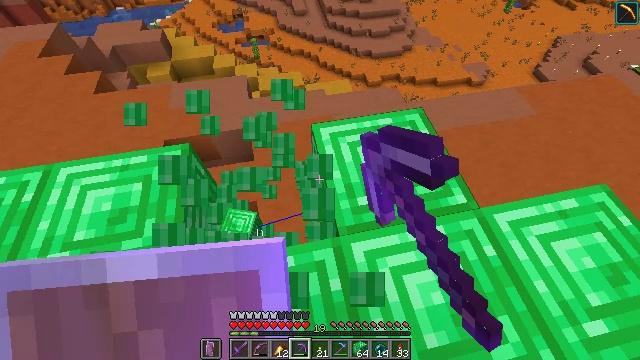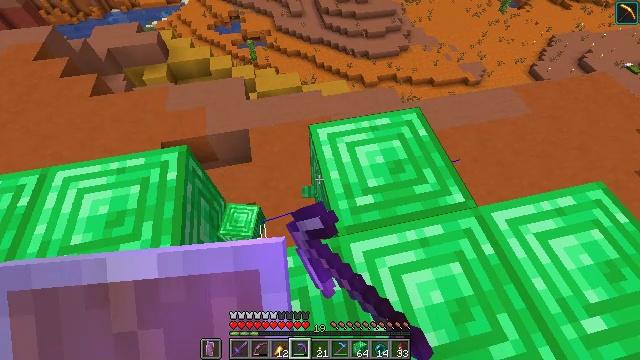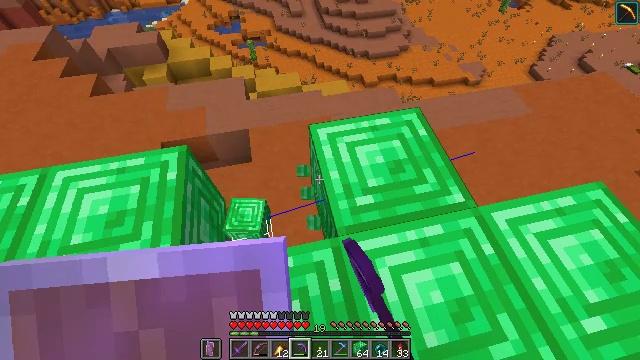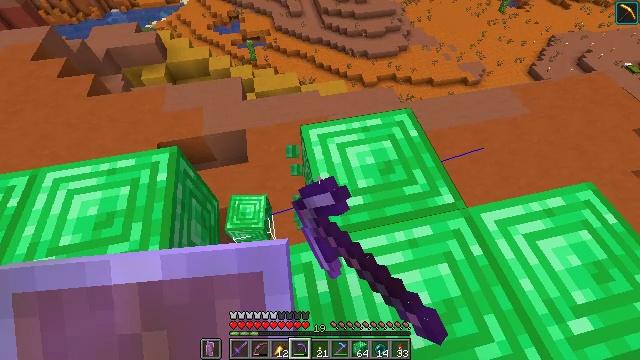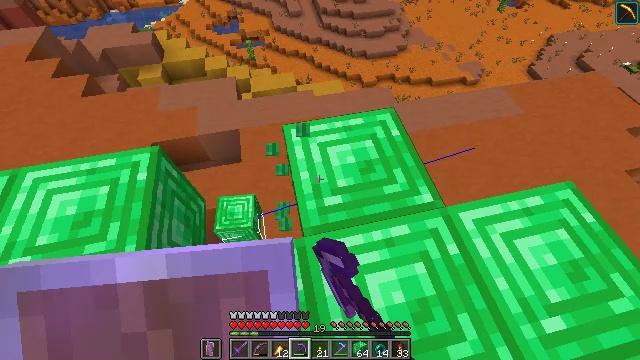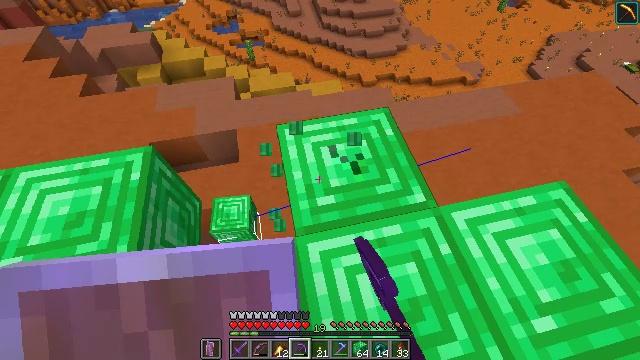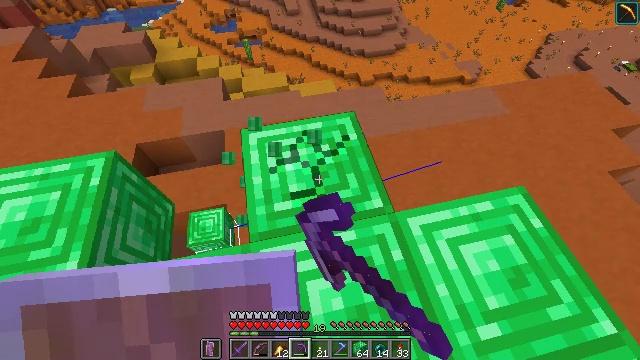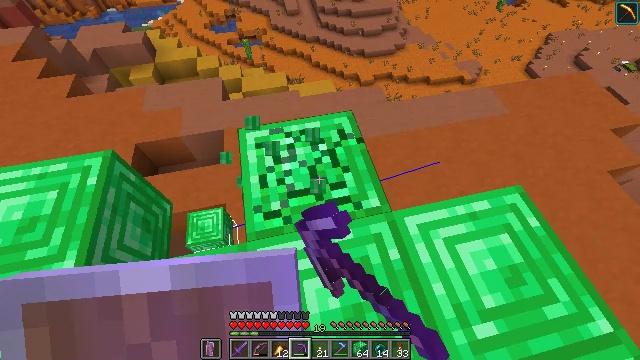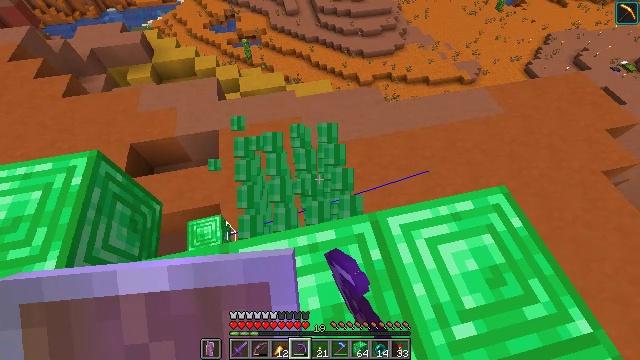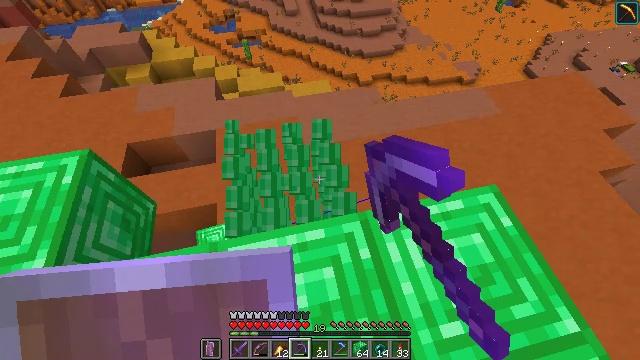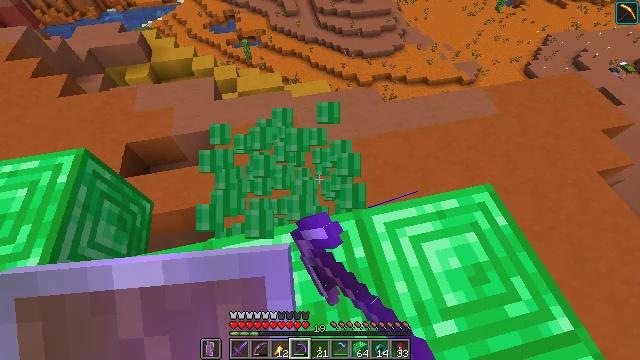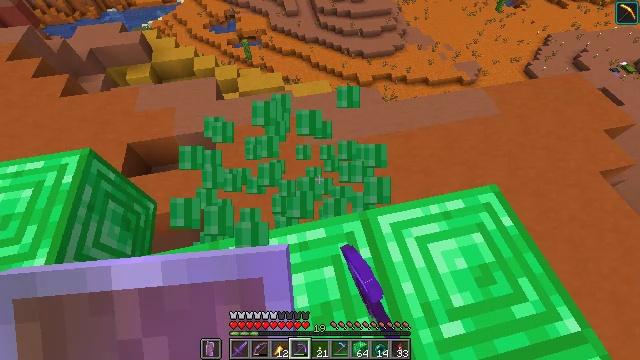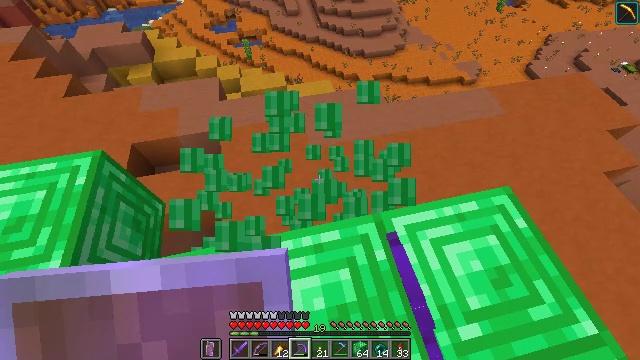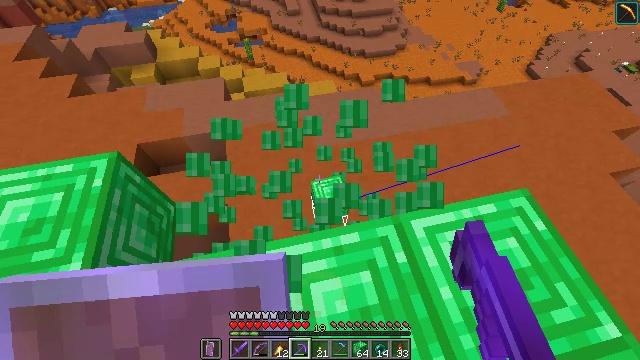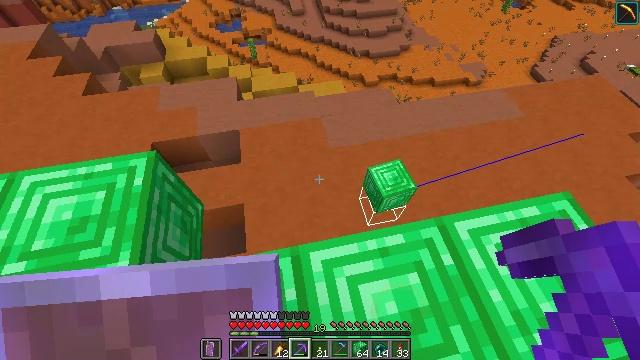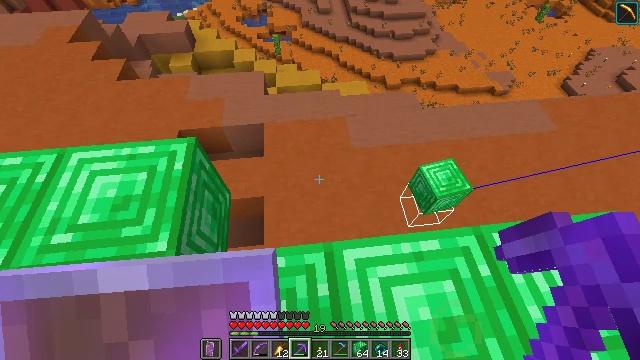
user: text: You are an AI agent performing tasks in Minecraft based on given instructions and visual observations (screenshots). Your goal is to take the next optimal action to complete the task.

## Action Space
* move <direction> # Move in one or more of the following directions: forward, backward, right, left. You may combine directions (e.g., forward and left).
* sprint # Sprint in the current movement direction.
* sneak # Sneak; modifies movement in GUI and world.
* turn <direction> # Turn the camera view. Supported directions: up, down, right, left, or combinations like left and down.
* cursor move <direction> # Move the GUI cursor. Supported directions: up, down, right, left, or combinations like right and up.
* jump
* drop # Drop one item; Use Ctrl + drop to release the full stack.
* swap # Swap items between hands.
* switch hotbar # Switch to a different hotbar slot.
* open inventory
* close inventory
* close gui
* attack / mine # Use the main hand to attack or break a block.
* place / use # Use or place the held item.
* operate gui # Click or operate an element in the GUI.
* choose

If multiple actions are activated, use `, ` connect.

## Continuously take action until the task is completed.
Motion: motion action
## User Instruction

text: Gather the emerald block from a structure.
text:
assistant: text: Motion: attack / mine
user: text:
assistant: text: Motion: attack / mine
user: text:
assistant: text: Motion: move right, attack / mine
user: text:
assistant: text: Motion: move right, attack / mine
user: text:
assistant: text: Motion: move right, attack / mine
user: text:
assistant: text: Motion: move right, attack / mine
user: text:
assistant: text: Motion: attack / mine
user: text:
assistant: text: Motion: attack / mine
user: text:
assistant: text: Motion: attack / mine
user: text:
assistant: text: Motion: attack / mine
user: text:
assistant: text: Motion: move left, attack / mine
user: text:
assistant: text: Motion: move left, attack / mine
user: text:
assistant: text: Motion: move left, attack / mine
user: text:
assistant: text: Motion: move left, attack / mine
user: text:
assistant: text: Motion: move left, turn left, attack / mine
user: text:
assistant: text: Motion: move left, turn left, attack / mine
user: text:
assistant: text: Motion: move left, turn left, attack / mine
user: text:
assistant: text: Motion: move left, attack / mine
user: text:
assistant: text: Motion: attack / mine
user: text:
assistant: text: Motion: attack / mine
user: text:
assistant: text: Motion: attack / mine
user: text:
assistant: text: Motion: turn right, attack / mine
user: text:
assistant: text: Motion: turn right, attack / mine
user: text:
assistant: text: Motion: turn right, attack / mine
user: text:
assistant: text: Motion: turn right, attack / mine
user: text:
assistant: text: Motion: turn right, attack / mine
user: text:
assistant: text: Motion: turn right, attack / mine
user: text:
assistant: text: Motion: attack / mine
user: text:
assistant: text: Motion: move left, attack / mine
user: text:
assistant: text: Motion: move left, attack / mine